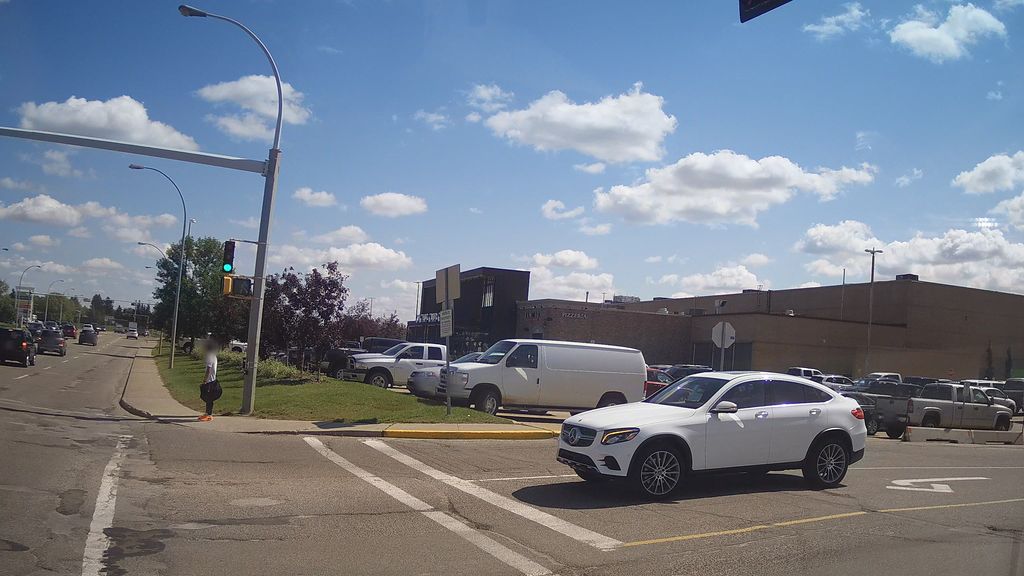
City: edmonton